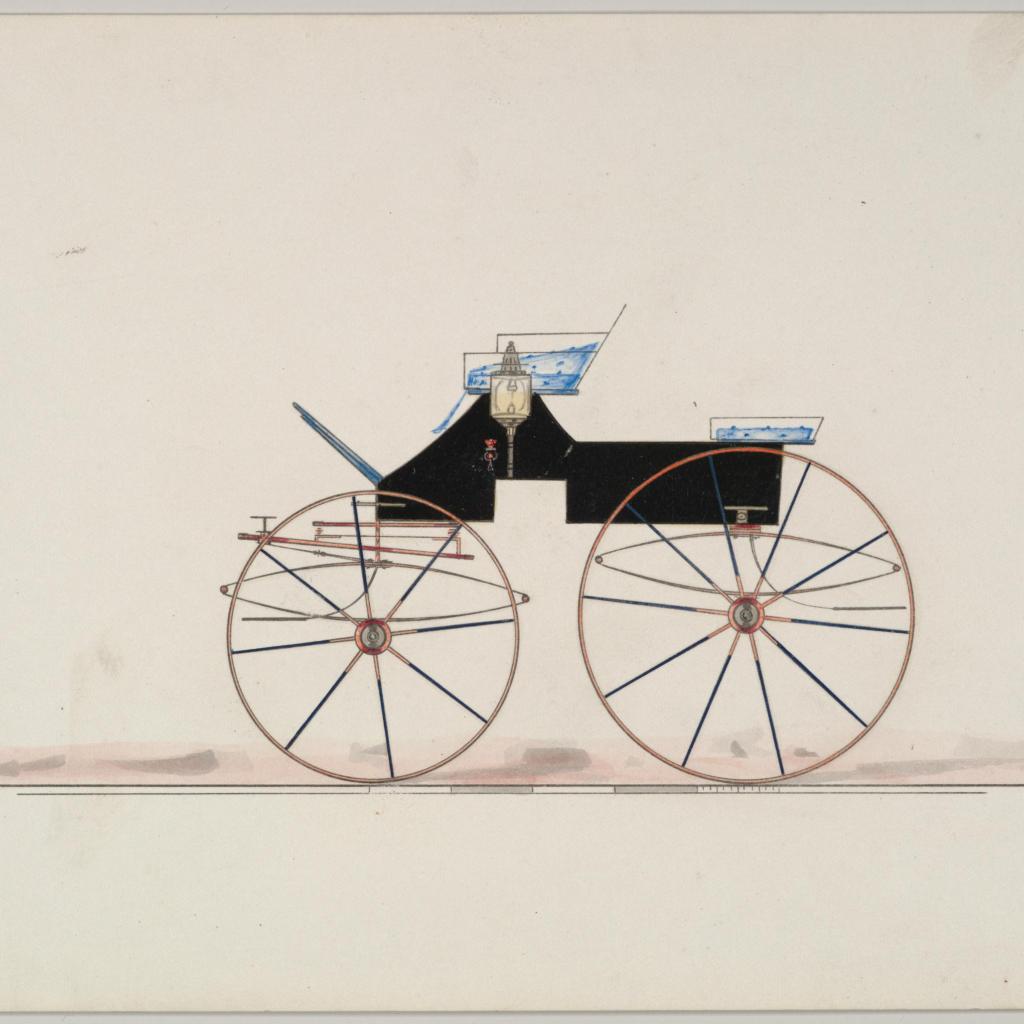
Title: Design for 4 seat Phaeton, no top (unnumbered)
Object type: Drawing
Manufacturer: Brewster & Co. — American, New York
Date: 1850–70
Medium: Pen and black ink, watercolor and gouache with gum arabic
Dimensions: sheet: 6 1/16 x 8 15/16 in. (15.4 x 22.7 cm)
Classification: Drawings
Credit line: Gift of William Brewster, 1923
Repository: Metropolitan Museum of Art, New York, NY